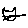
Label: cat